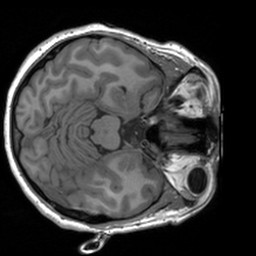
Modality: T1w
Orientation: axial
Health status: healthy
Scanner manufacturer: siemens
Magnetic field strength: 3 T
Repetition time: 1.9 s
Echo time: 0.00226 s